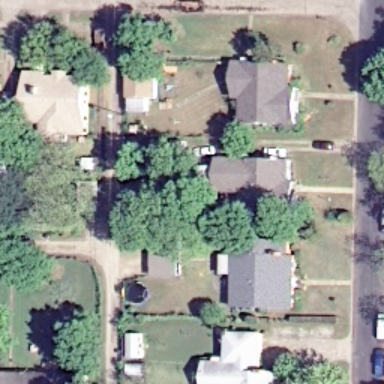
It is a medium residential area with a narrow road goes through this area .